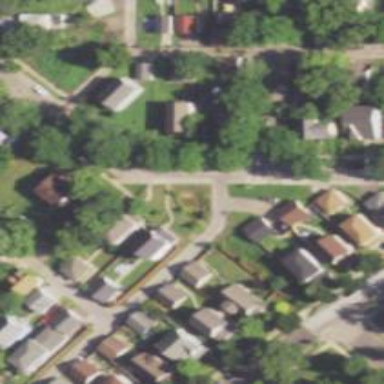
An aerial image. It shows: Alley classified as service road.